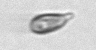
Label: Cryptophyta